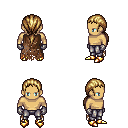
a pixel art fantasy rpg character, male body template, human, tanned skin, brown tattered cape, metal pants, blonde ponytail hairstyle, metal gloves, gold boots, four views (front, back, left, right), 2x2 character sprite sheet, small pixel art, hard edges, no anti-aliasing